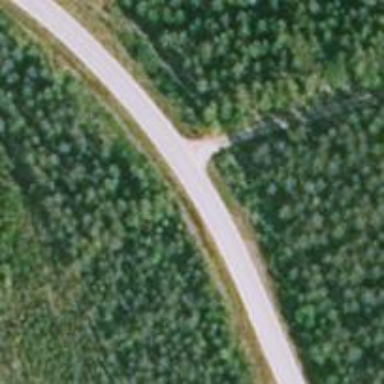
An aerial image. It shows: Tertiary road.